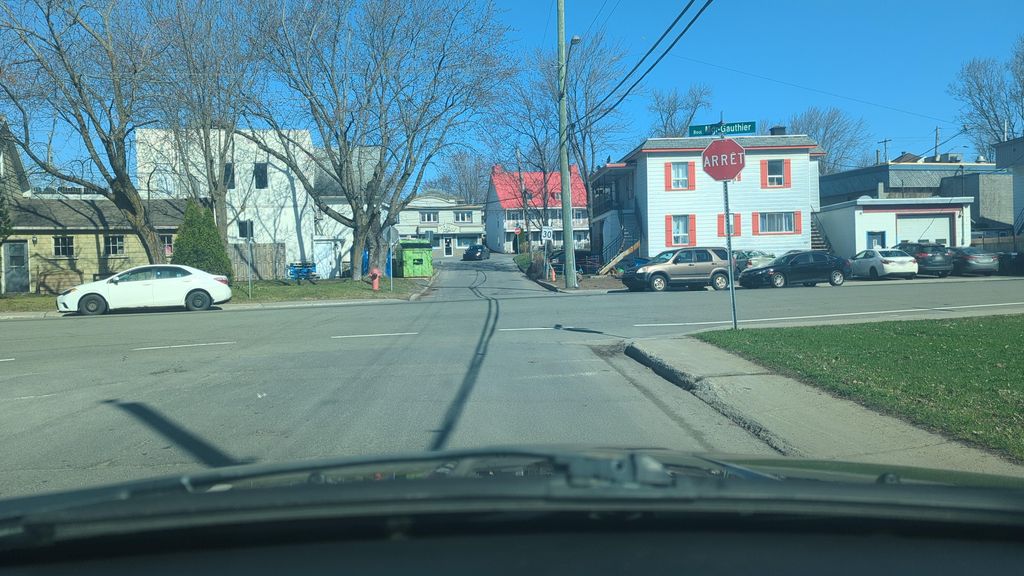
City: quebec_city